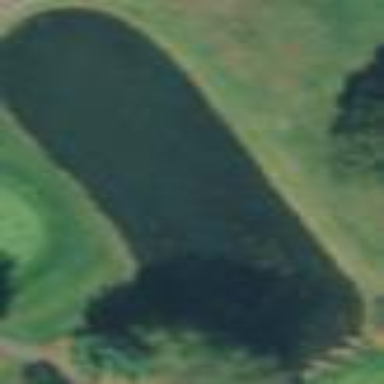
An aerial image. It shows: Picturesque scene of golf course with lateral water hazard.